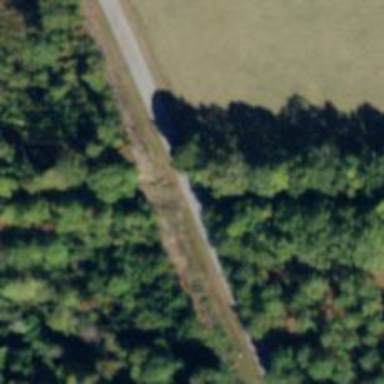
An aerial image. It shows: Unmarked crossing on the road.